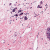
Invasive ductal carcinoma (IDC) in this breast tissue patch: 0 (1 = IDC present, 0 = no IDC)